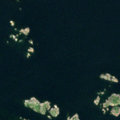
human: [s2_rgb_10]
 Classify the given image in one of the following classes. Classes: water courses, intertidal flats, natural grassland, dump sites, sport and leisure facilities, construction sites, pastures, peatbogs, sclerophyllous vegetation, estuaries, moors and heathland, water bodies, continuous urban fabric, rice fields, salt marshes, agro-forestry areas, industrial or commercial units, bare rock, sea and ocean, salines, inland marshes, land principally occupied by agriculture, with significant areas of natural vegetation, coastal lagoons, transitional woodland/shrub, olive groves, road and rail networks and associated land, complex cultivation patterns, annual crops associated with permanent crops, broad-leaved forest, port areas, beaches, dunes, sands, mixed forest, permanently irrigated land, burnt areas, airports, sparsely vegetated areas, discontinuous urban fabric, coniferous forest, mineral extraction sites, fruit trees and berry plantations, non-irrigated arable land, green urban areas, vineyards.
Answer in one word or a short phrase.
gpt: sea and ocean